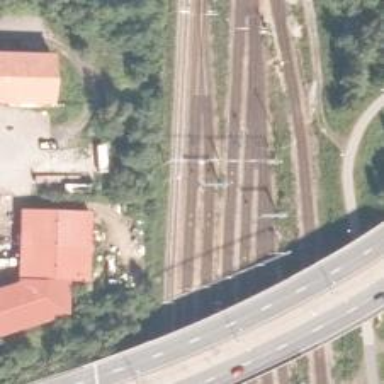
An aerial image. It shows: Rail siding with electrified contact lines.